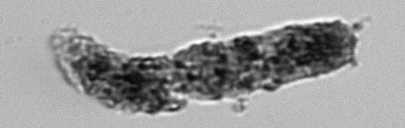
Label: fecal_pellet